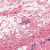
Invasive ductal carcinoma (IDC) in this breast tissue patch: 0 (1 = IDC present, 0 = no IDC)